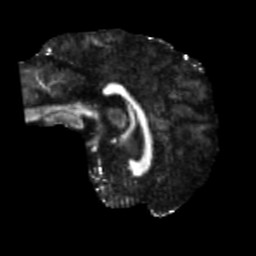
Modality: FA
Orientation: sagittal
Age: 50
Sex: female
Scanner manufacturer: siemens
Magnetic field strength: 3 T
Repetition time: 5.47 s
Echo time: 0.0854 s